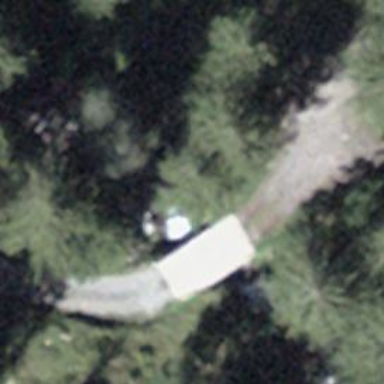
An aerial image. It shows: Track road on bridge.